Question: I am trying to use the new feature of VS 2010 SP1 to help with deploying an MVC3 site to a shared hosting environment. However, when I select the option after right-clicking on the project, the resulting dialog box does not show the 'ASP.NET MVC' checkbox. It only shows 'Asp.Net Web Pages with Razor Syntax' and 'SQL Server Compact'.

Another thing I noticed is the capitalization of 'Asp.Net' does not match screenshots I've <URL>. In the "About Microsoft Visual Studio" dialog box, my version is shown as '10.0.31118.1 SP1Rel'.
I'm stumped. Any help would be greatly appreciated. Thanks!
---
I re-installed VS 2010 SP1 (via the Web Platform Installer) and I now have the 'ASP.NET MVC' checkbox and the capitalization seems correct. In the "About Microsoft Visual Studio" dialog box, my version now shows as '10.0.40219.1 SP1Rel'... I must've still had the beta. Thanks!
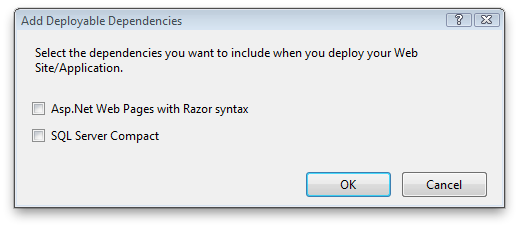
Answer: Was the project actually created as an Mvc project? If not you will have to add the Mvc project type GUID to the csproj file. Also make sure you actually have Mvc installed on your machine.